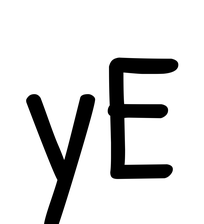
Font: PatrickHand-Regular